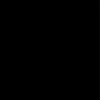
Label: dusty